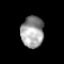
Tissue: prostate
Cell type: T cells
Senescence score: 0.3469
Nuclear area (px): 699
Mean DAPI intensity: 156.954